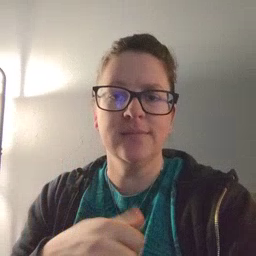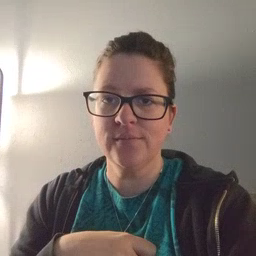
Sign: not